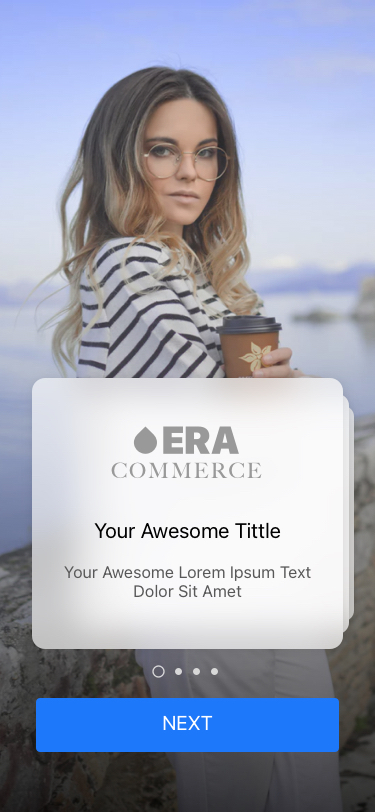
Text in this UI design:
NEXT
Your Awesome Tittle
Your Awesome Lorem Ipsum Text Dolor Sit Amet